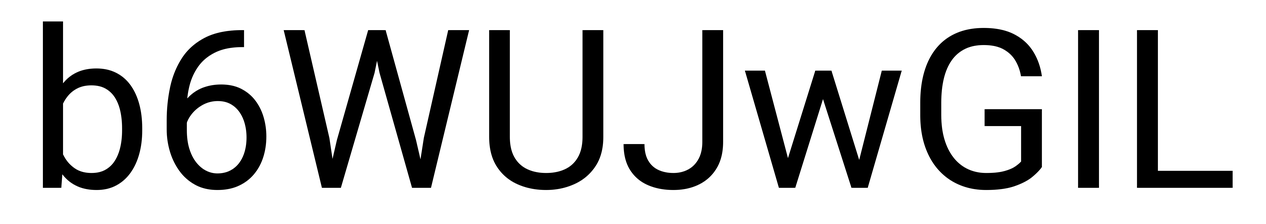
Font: Roboto_Regular